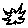
Label: bird